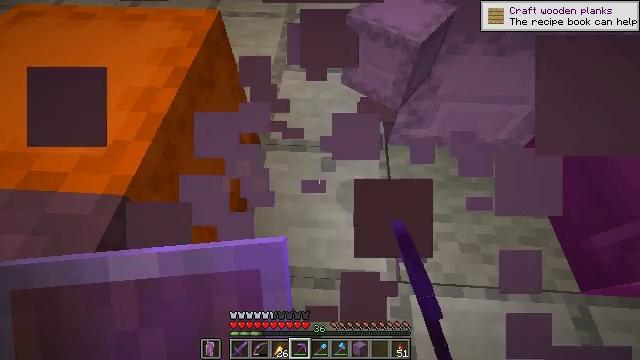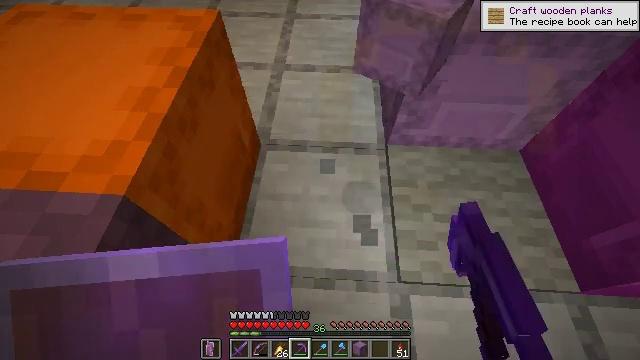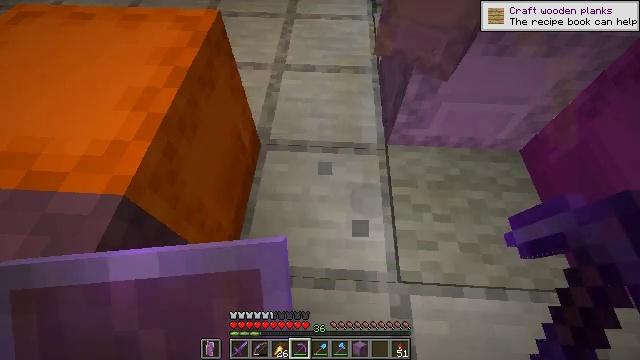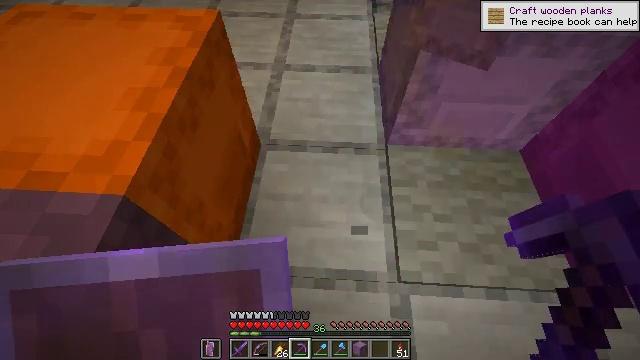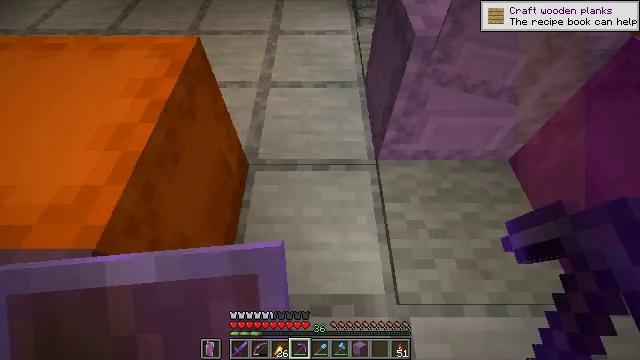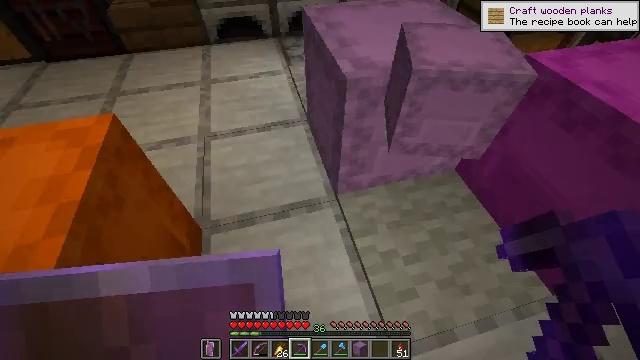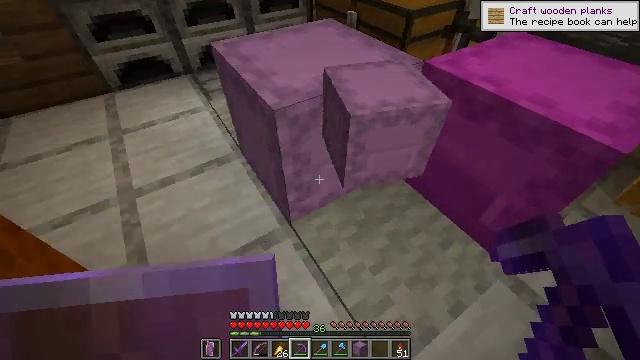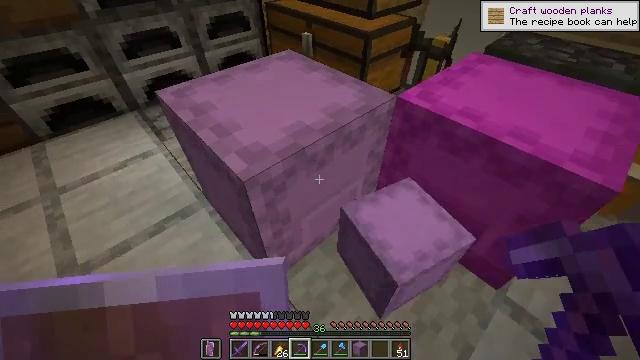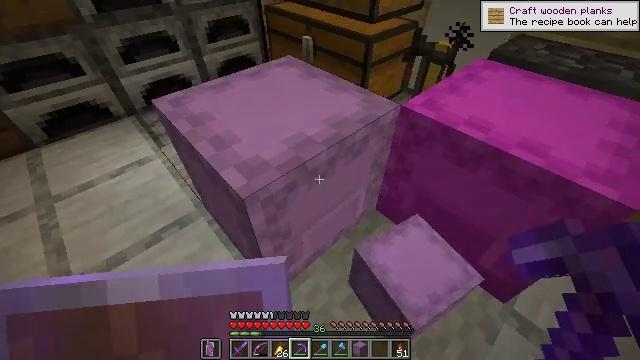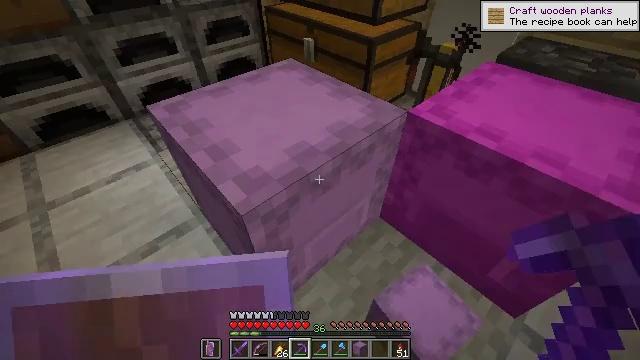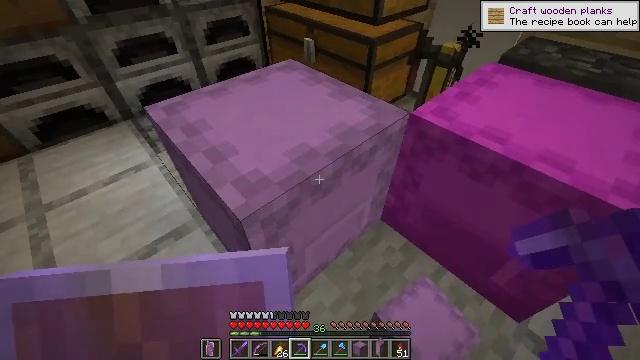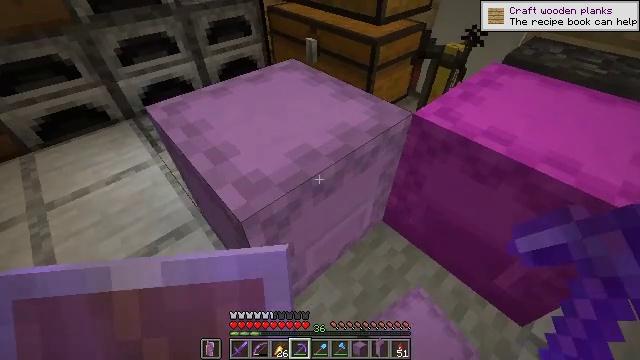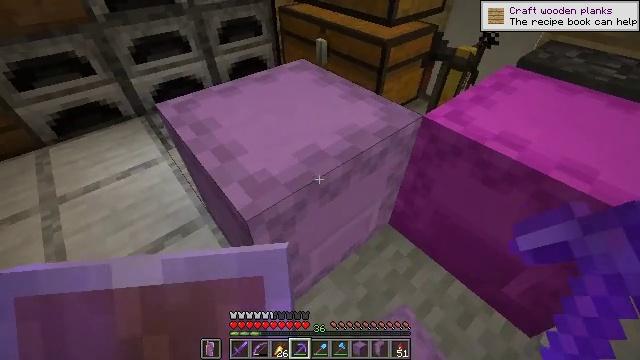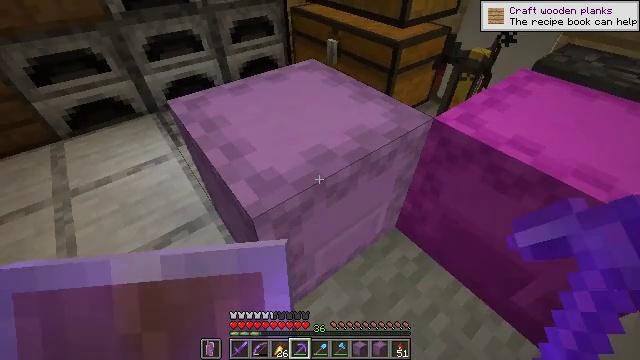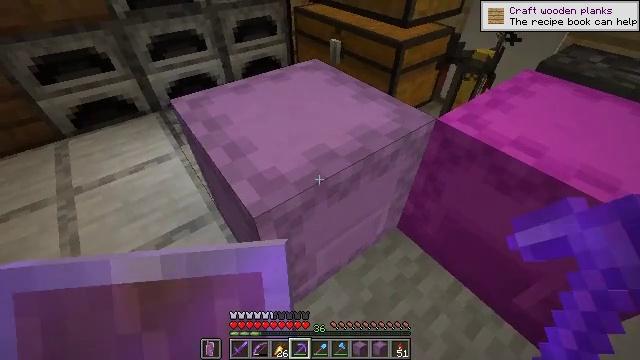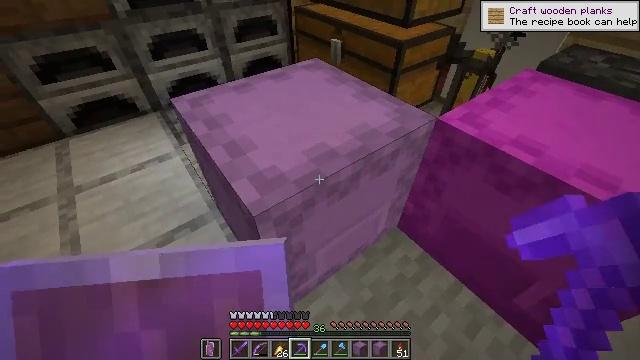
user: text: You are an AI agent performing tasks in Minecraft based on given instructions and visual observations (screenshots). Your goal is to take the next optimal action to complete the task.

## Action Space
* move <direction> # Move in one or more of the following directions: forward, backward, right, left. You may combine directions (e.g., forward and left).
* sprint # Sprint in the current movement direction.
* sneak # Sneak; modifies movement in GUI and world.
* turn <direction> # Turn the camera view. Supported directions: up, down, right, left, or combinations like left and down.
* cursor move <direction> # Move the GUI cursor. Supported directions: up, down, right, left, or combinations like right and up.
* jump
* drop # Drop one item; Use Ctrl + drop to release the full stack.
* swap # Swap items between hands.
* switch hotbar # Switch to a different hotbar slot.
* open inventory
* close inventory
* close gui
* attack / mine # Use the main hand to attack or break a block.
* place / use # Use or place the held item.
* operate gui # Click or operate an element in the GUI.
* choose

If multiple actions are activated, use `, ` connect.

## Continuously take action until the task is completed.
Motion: motion action
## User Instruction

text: Retrieve the shulker box into the inventory.
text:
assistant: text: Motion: no_op
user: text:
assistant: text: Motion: no_op
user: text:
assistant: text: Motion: no_op
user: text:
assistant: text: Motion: move forward, turn right and up
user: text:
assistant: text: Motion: move forward, turn right and up
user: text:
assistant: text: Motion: move forward, turn right and up
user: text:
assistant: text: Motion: move forward, turn right and up
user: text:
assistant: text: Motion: no_op
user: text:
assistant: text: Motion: no_op
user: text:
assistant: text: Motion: no_op
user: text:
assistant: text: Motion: no_op
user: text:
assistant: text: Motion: turn left
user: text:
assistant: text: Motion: turn left
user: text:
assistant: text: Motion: no_op
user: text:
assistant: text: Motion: use / place
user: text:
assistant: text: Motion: use / place
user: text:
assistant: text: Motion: use / place
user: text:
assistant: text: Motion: no_op
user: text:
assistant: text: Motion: no_op
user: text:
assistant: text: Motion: open gui
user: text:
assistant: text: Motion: no_op
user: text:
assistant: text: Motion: no_op
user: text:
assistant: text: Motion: no_op
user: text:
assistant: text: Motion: no_op
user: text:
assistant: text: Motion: no_op
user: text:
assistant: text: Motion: no_op
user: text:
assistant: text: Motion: no_op
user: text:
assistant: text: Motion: no_op
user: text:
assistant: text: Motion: no_op
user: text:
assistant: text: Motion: no_op